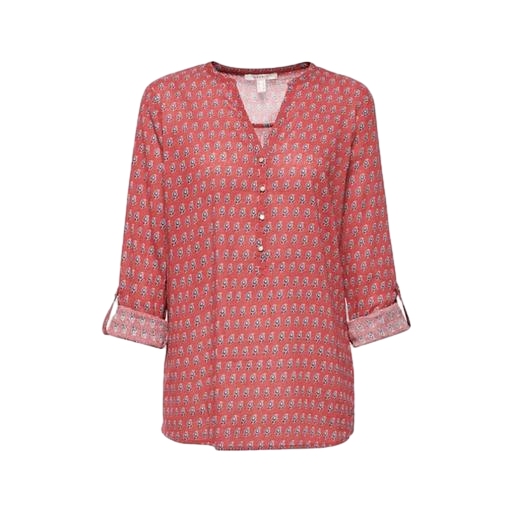
red elephant-print shirt, red printed three-quarter sleeve, pink floral-print henley, white background